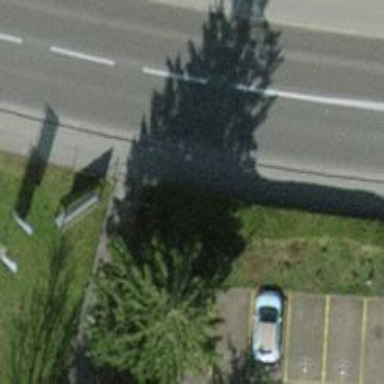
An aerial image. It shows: Cycle barrier.